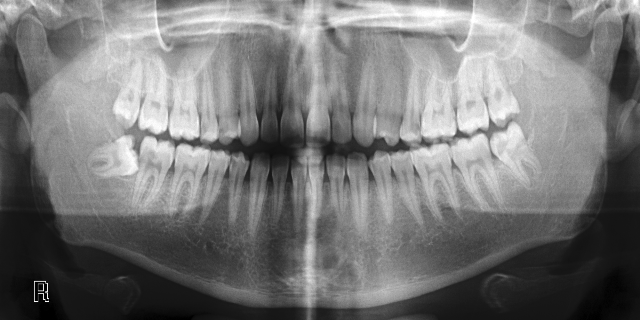
adult